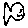
Label: fish